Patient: sex F, age 65
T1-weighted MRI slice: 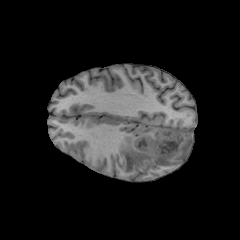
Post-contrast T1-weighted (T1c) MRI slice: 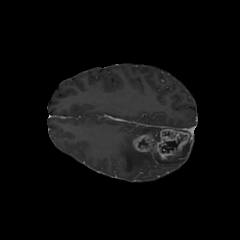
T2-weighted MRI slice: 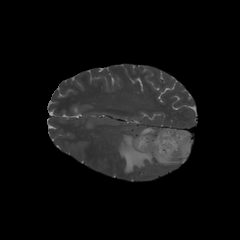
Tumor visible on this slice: yes
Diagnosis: Glioblastoma, IDH-wildtype
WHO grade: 4